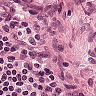
Metastatic tissue present: no